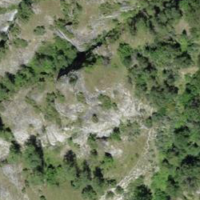
EUNIS habitat code: 24
Species observed at this site:
Asplenium septentrionale
Asplenium ruta-muraria
Saxifraga paniculata
Carduus nutans
Astragalus cicer
Asplenium ceterach
Lactuca perennis